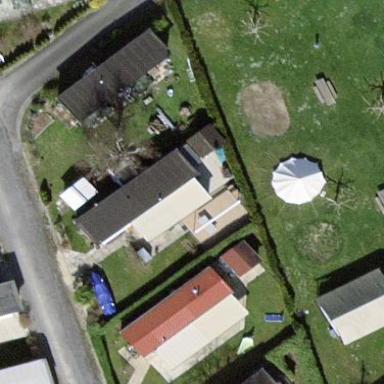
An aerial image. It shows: Static caravan building.